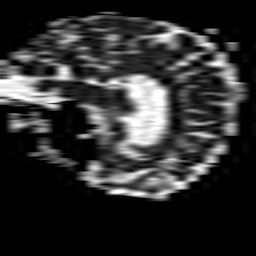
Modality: ADC
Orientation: sagittal
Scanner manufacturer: philips
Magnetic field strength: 1.5 T
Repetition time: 3.393 s
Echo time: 0.06922 s